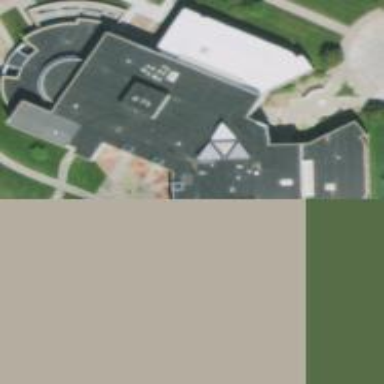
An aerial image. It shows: College building.